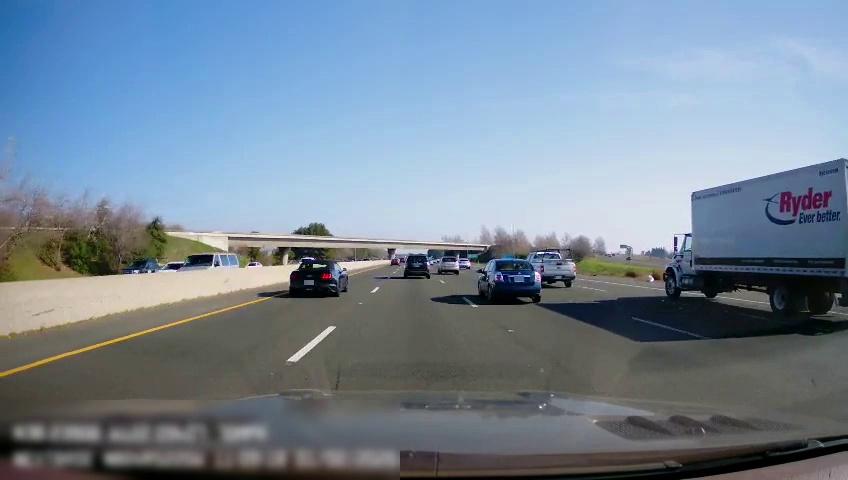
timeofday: Day
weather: Sunny
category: Drivable Space
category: Drivable Space
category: Vehicles | Truck
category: Vehicles | Truck
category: Vehicles | SUV
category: Vehicles | SUV
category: Vehicles | Car
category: Vehicles | SUV
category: Vehicles | Car
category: Vehicles | SUV
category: Vehicles | Car
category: Vehicles | Car
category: Vehicles | Car
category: Vehicles | SUV
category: Vehicles | Car
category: Lanes | Alternate Lane
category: Lanes | Current Lane
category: Lanes | Current Lane
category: Lanes | Alternate Lane
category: Lanes | Alternate Lane
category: Lanes | Alternate Lane
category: Traffic | Signs
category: Traffic | Signs